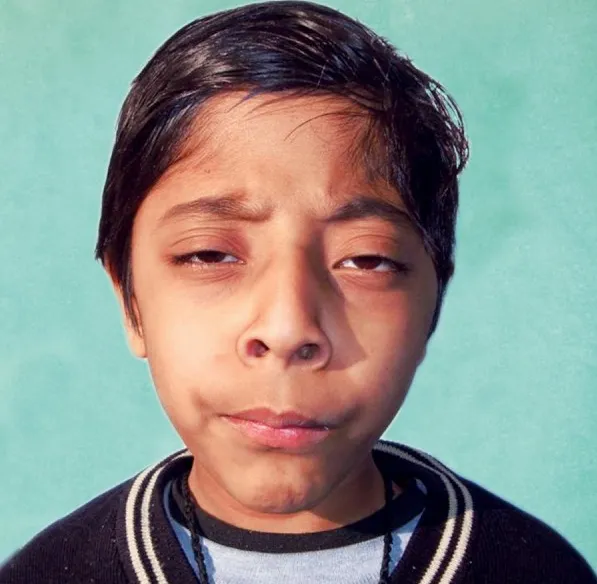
Profile view of the patient.
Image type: medical_photograph (other_medical_photograph)